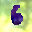
Label: 6